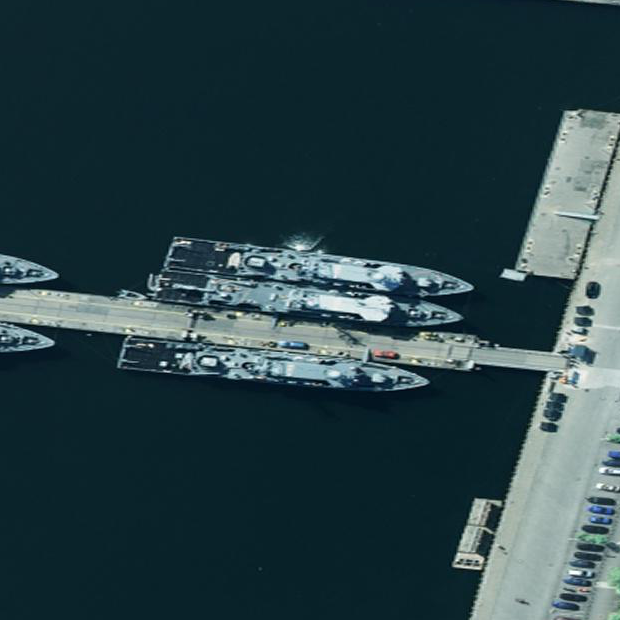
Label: combat